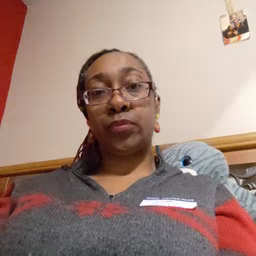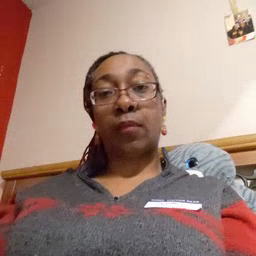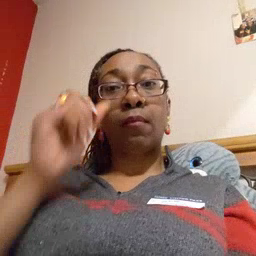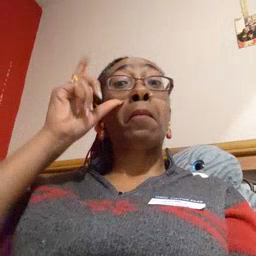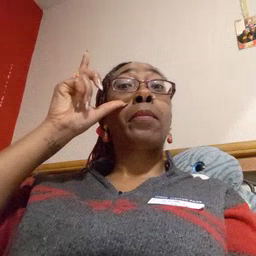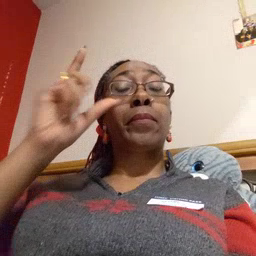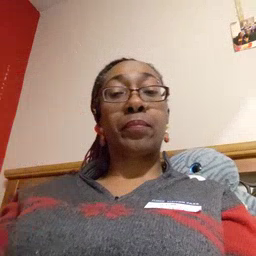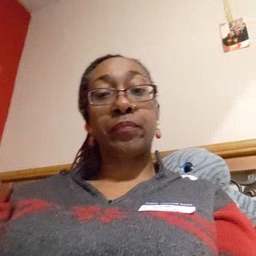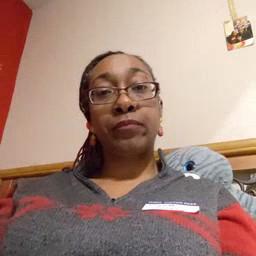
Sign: awake